九年级 · 度量几何学
如图, 在 $R t \triangle A B C$ 中, $\angle C=90^{\circ}, C D$ 是斜边 $A B$ 上的高, 下列线段的比值不等于 $\cos A$ 的值的是 ( $)$

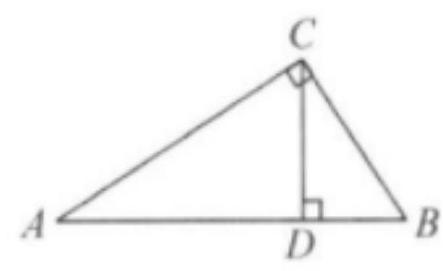
A. $\frac{A D}{A C}$
B. $\frac{A C}{A B}$
C. $\frac{B D}{B C}$
D. $\frac{C D}{B C}$
答案: C
解析: 【分析】

本题考查了锐角三角函数的定义, 在直角三角形中, 锐角的正弦为对边比斜边, 余弦为邻边比斜边, 正切为对边比邻边. 根据余角的性质, 可得 $\angle A=\angle B C D$, 根据余弦等于邻边比斜边, 可得答案.

【解答】

解: $A$ 、在 $R t \triangle A C D$ 中, $\cos A=\frac{A D}{A C}$, 故 $A$ 选项不符合题意;

B、在Rt $\triangle A B C$ 中, $\cos A=\frac{A C}{A B}$, 故 $B$ 选项不符合题意;

C、 由 $\angle A+\angle A C D=\angle B C D+\angle A C D=90^{\circ}$ 可得 $\angle A=\angle B C D$, 因此, 在 $R t \triangle B C D$ 中, $\cos A=$ $\cos \angle B C D=\frac{C D}{B C}$, 故 $C$ 选项符合题意;

$D$ 、在 $R t \triangle B C D$ 中, $\cos A=\cos \angle B C D=\frac{C D}{B C}$, 故 $D$ 选项不符合题意;故选: $C$.